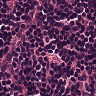
Metastatic tissue present: no